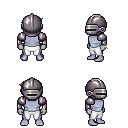
a pixel art fantasy rpg character, male body template, dark elf, purple skin, steel arm armor, white pants, blonde pixie cut hairstyle, metal helm, bracelets, four views (front, back, left, right), 2x2 character sprite sheet, small pixel art, hard edges, no anti-aliasing